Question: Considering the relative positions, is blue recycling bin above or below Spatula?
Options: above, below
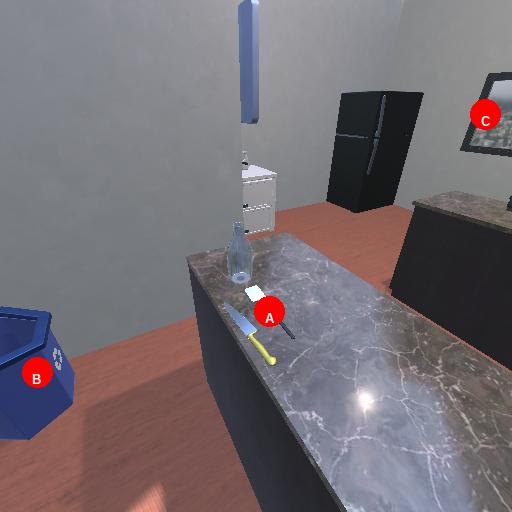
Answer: above